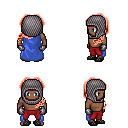
a pixel art fantasy rpg character, male body template, human, dark skin, blue cape, red pants, red princess hairstyle, chain hood, metal gloves, ghillies, four views (front, back, left, right), 2x2 character sprite sheet, small pixel art, hard edges, no anti-aliasing